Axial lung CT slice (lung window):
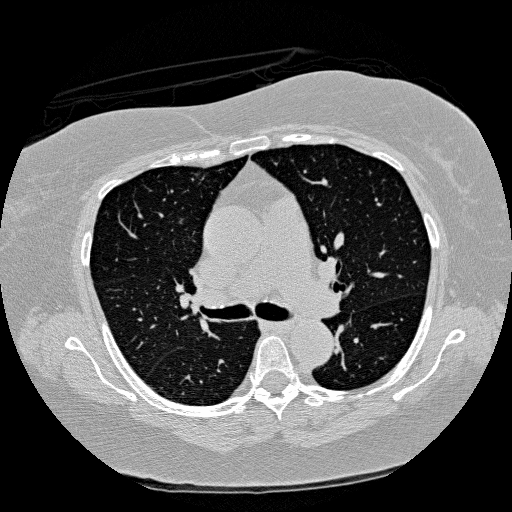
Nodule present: no